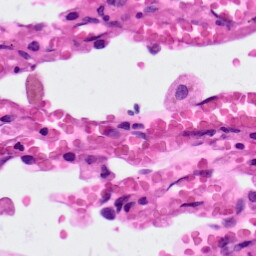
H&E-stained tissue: Lung